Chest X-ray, PA view. Patient: 40 years old, sex F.
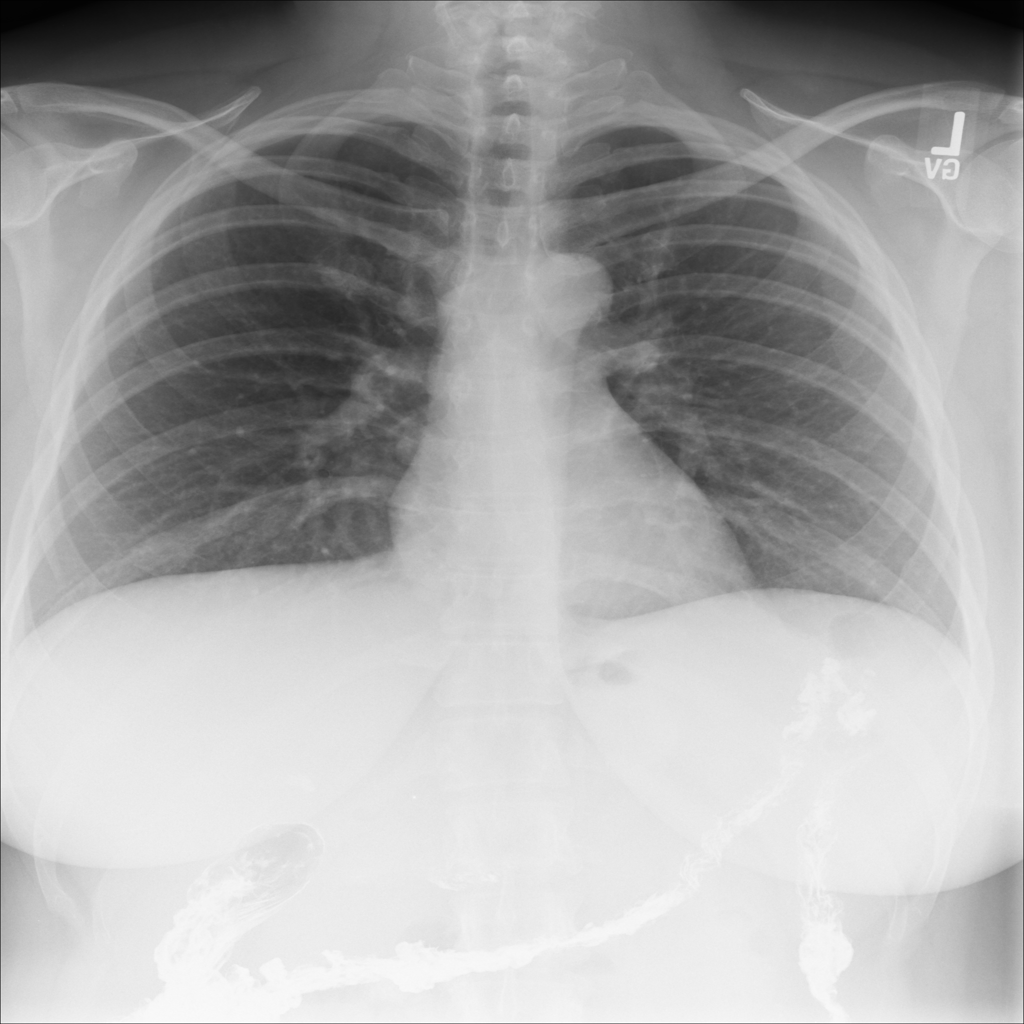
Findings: No Finding